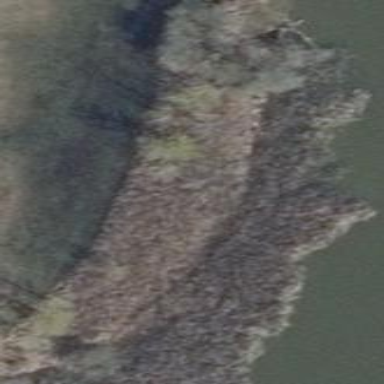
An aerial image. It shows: Reedbed in wetland area.